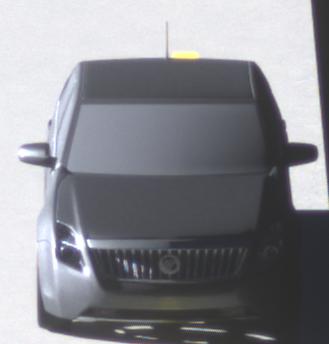
Make: Mercury
Model: Milan
Detailed model: -
Model produced from: 2009
Model produced until: 2010
Doors: 4
Color: gray
Road condition: wet road
Daytime: morning or afternoon
Contrast: high contrast